Interaction volume radius: 10 \u00c5
Interaction volume height: 10 \u00c5
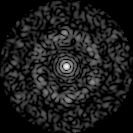
Disorder parameter: 0.8258